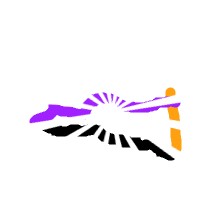
Shape: triangle